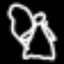
Label: angel